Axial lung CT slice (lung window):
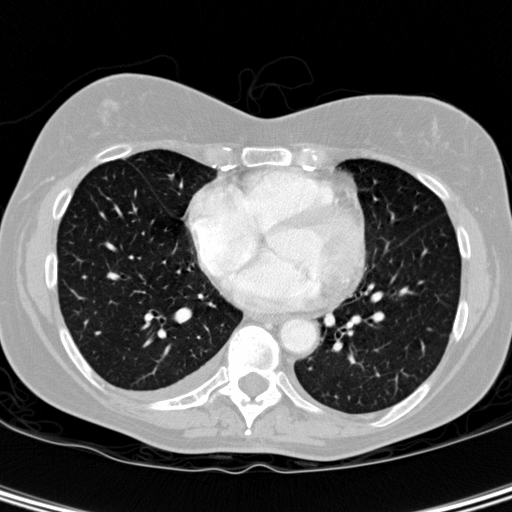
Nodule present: no